Question: I want to print only the image in a HTML page.
I used
'''
function printImg(){
var URL = "image.png";
var W = window.open(URL);
W.window.print();
}
'''
But executing the code, whole page prints rather the image. Are there any method to print only the image? Pls guide me.
Thanks.

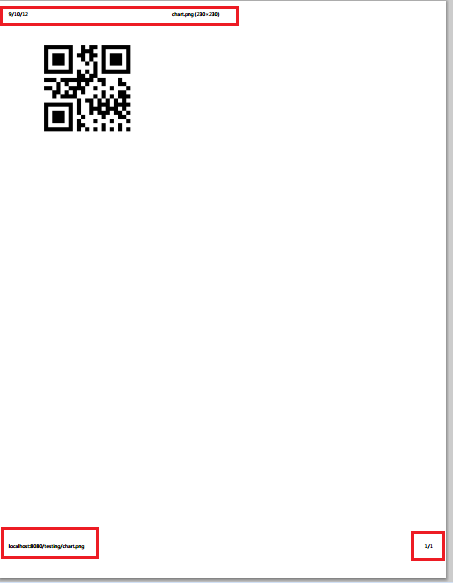
Answer: Finally I thought of convert my result to PDF format and print using <URL>